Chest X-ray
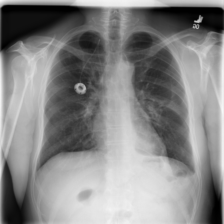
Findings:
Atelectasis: positive
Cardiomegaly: negative
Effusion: negative
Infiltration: negative
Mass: negative
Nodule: negative
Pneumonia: negative
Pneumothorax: negative
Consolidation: negative
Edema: negative
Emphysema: positive
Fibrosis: negative
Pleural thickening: negative
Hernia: negative